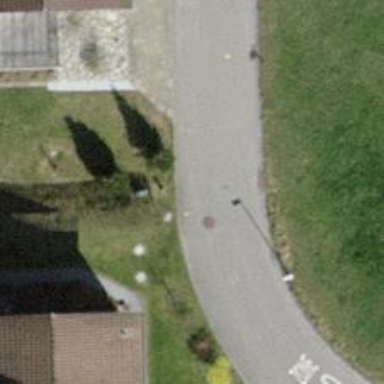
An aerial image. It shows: Street cabinet.